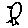
Label: bird